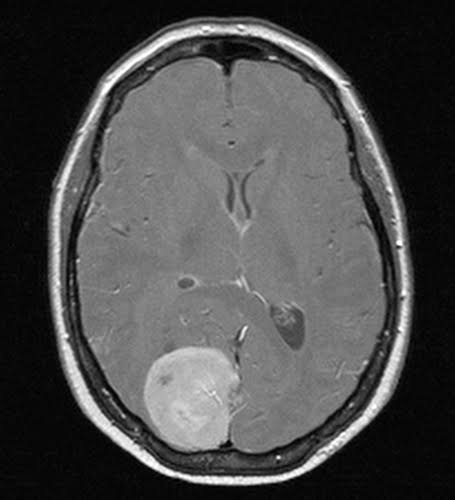
Label: meningioma